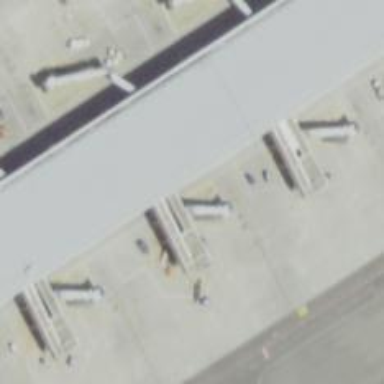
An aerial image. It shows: Airport gate.